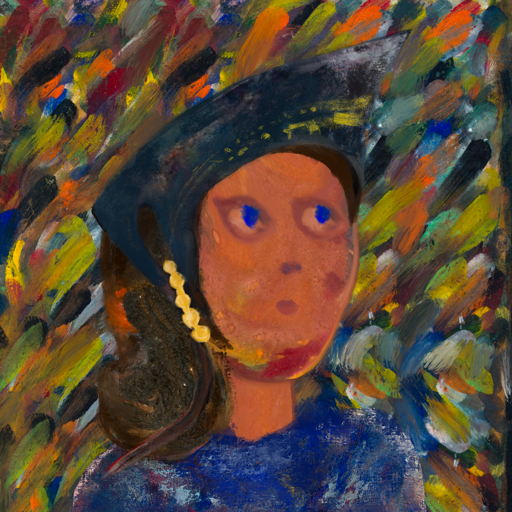
Background: An_Impression, Head And Neck Side: Mother_And_Son_Son, Face Side: Mother_And_Son_Mother, Bust: Irani, Hair Side: Gypsy_Queen, Head Accessory: Irani, Second Necklace: Blank, Necklace: Blank, Baby: Blank